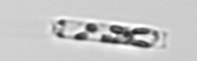
Label: Cerataulina_pelagica